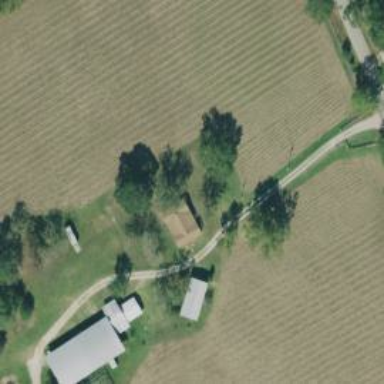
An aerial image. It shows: Driveway.